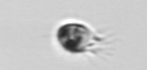
Label: Balanion